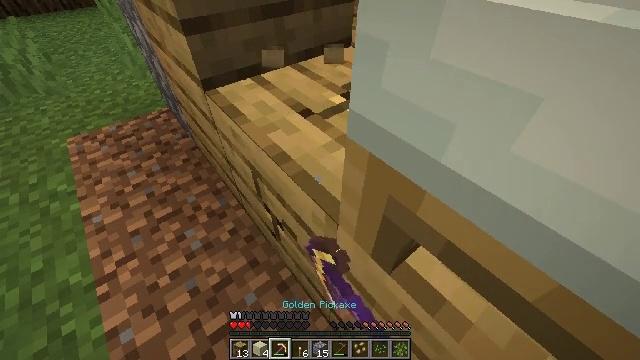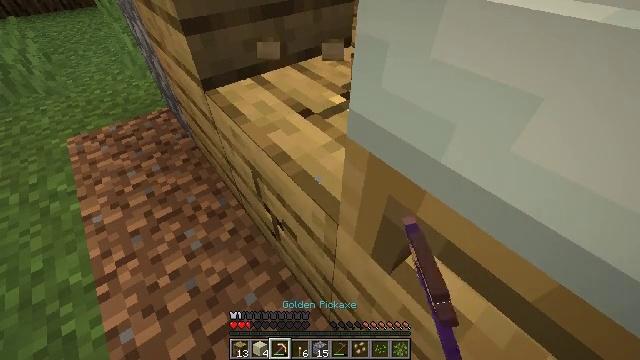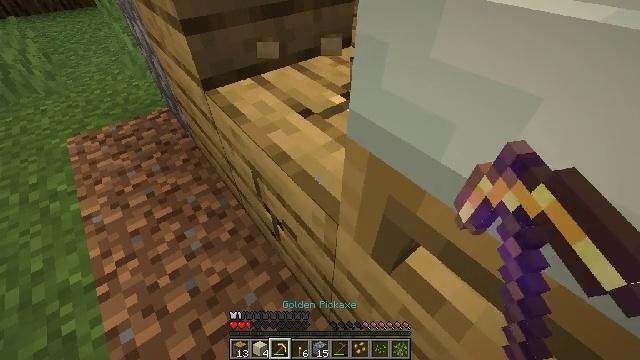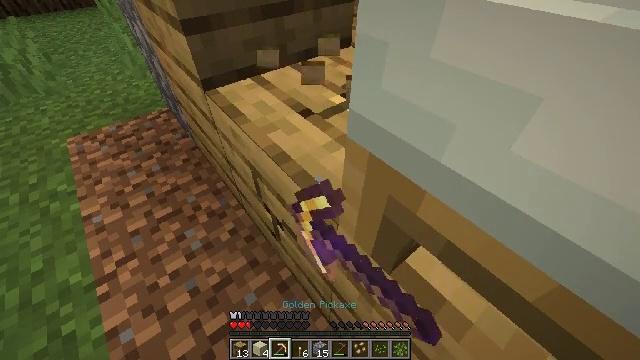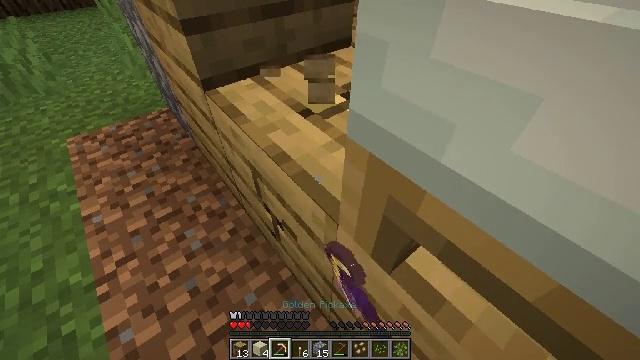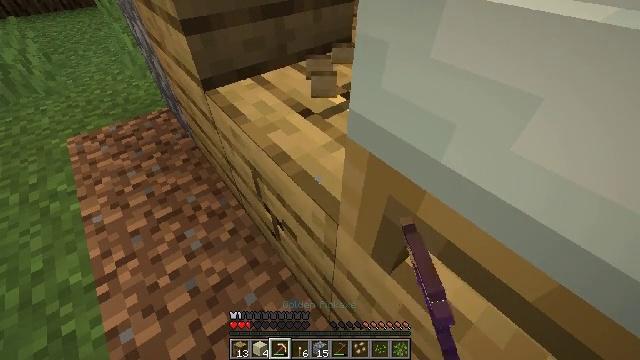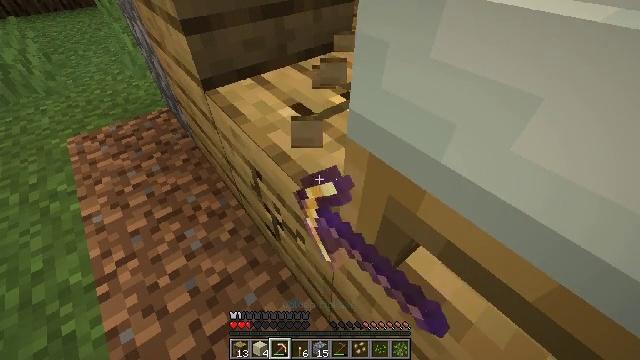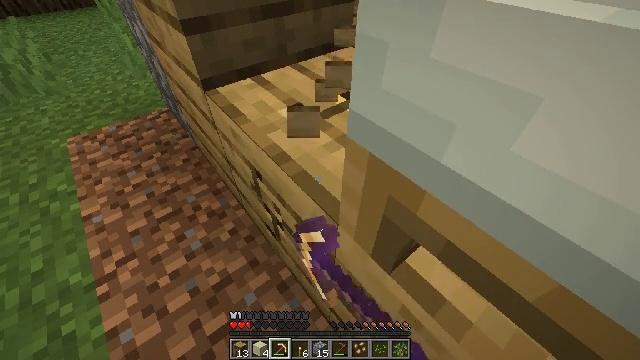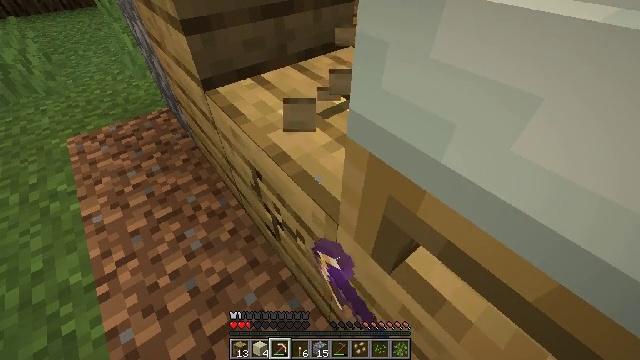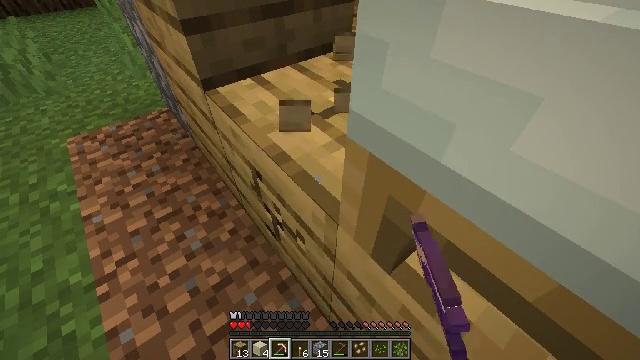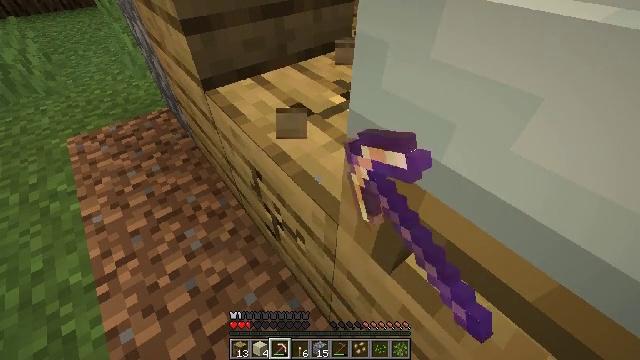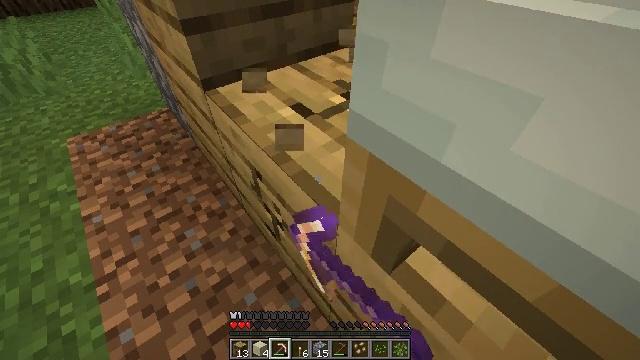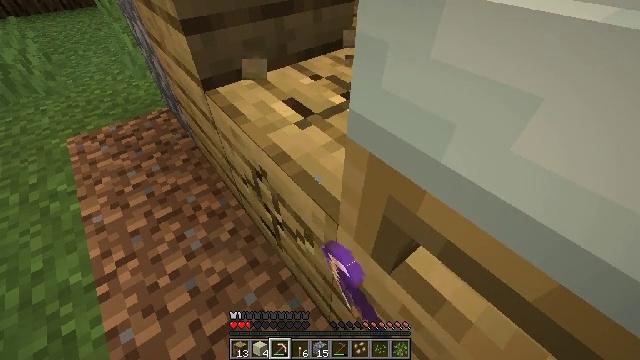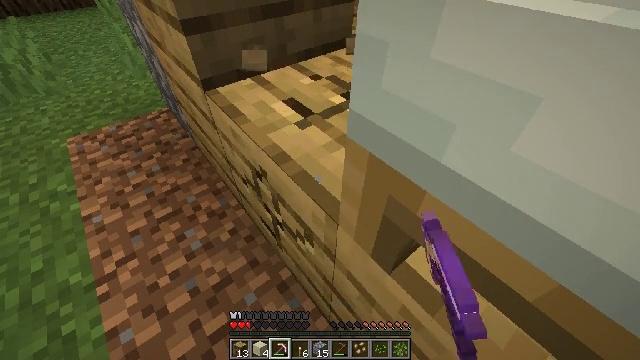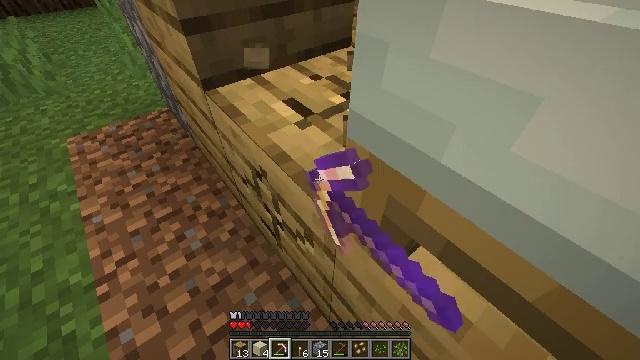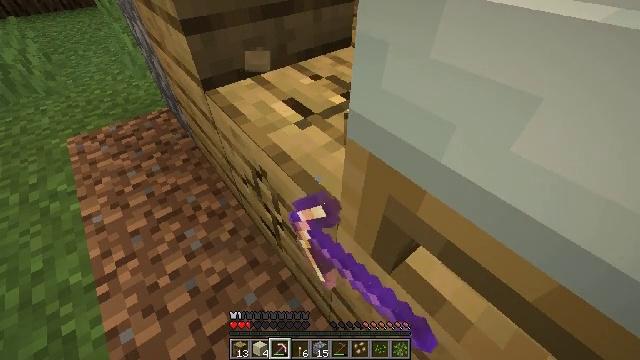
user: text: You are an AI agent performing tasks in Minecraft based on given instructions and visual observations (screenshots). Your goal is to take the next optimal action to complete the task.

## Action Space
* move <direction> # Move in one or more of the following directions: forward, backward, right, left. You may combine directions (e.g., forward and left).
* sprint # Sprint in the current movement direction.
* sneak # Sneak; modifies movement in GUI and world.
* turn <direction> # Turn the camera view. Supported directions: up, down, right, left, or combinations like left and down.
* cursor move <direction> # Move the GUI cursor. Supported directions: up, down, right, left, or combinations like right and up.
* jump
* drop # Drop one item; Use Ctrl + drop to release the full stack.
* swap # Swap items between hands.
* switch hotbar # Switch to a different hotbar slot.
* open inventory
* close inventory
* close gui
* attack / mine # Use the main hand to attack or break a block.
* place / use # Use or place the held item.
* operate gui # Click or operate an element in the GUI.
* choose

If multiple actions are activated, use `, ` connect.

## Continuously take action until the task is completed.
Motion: motion action
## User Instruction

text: Mine cobblestone underground.
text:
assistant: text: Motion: attack / mine
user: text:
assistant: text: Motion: attack / mine
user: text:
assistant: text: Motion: attack / mine
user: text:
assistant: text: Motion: attack / mine
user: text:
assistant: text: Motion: attack / mine
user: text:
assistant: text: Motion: attack / mine
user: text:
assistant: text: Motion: attack / mine
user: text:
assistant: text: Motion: attack / mine
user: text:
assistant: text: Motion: attack / mine
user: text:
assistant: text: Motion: attack / mine
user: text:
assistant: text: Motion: attack / mine
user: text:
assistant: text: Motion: attack / mine
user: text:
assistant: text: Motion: attack / mine
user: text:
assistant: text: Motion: attack / mine
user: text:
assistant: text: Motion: attack / mine
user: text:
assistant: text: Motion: attack / mine
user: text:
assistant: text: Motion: attack / mine
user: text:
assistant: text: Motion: attack / mine
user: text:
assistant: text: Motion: attack / mine
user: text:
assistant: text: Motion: attack / mine
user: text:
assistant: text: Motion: attack / mine
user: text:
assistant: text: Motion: attack / mine
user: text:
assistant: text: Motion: attack / mine
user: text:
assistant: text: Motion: attack / mine
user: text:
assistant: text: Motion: attack / mine
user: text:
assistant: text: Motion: attack / mine
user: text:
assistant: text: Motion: attack / mine
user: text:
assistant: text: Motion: attack / mine
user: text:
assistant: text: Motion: attack / mine
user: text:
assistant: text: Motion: attack / mine